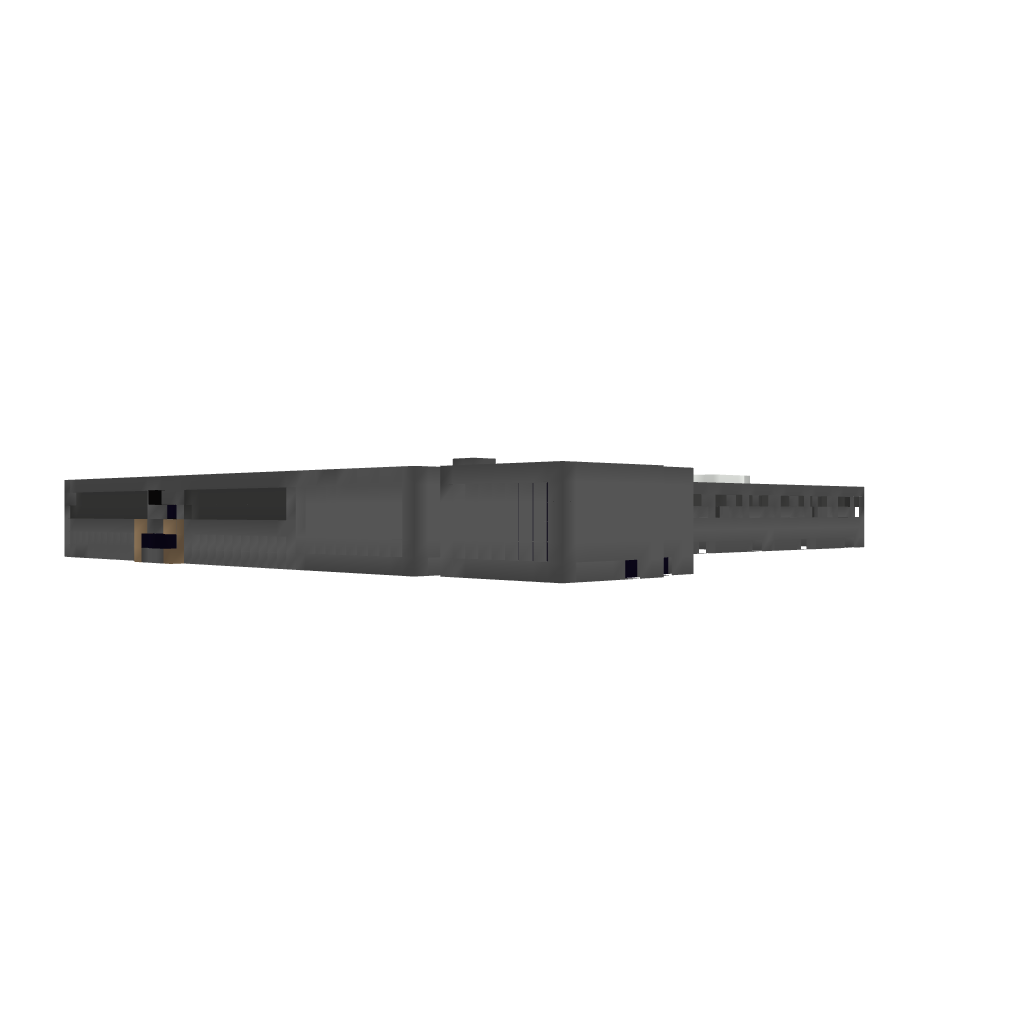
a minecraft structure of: Big jail 24 cells